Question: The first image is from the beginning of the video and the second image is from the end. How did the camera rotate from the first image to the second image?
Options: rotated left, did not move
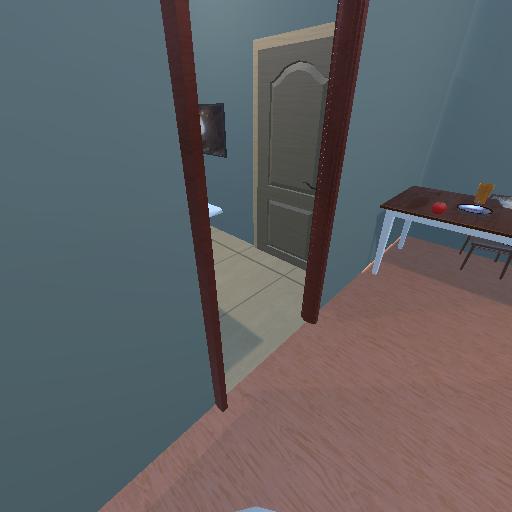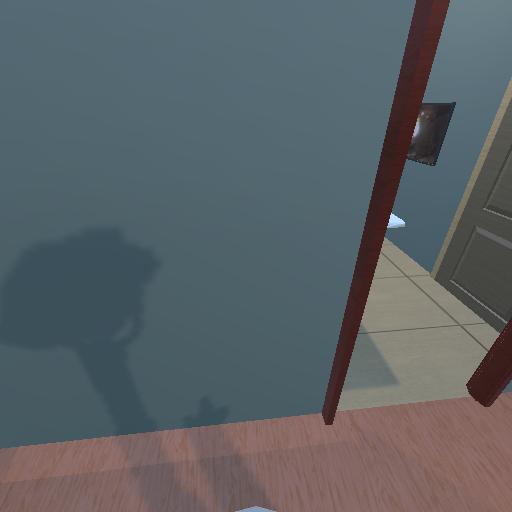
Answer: rotated left